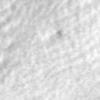
Label: no_change